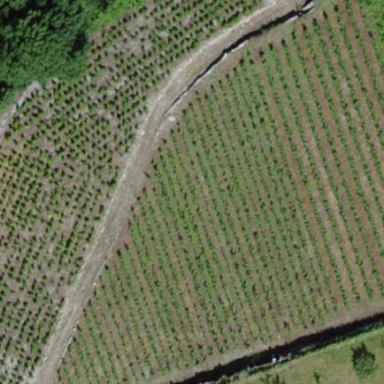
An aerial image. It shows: Vineyard with grape crops.